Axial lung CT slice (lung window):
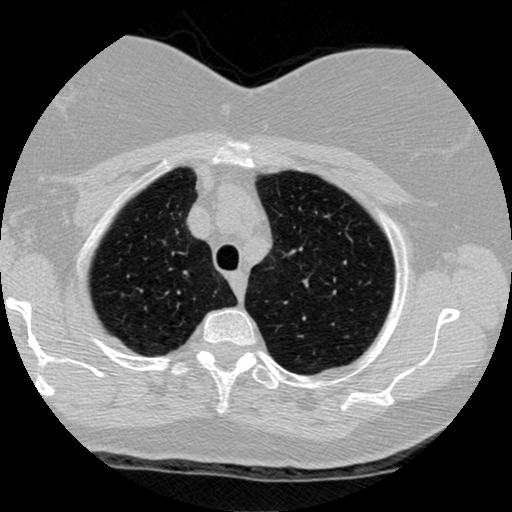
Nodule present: no